Interaction volume radius: 10 \u00c5
Interaction volume height: 25 \u00c5
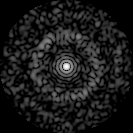
Disorder parameter: 0.8431